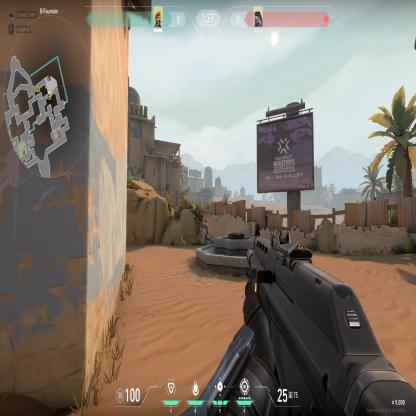
Label: enemy